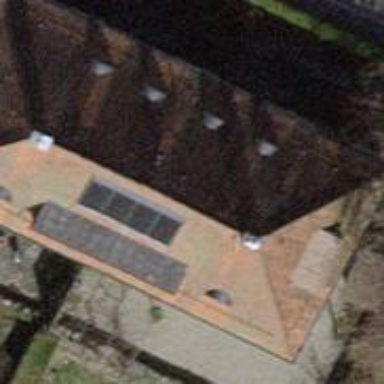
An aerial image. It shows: Semidetached house with tile roof.